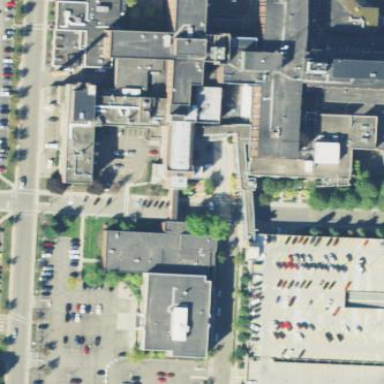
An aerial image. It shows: Hospital building.